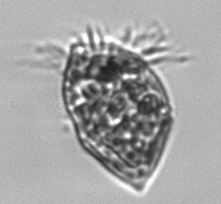
Label: Strombidium_morphotype1